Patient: sex M, age 49
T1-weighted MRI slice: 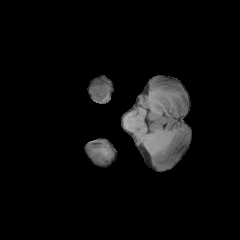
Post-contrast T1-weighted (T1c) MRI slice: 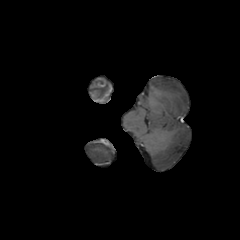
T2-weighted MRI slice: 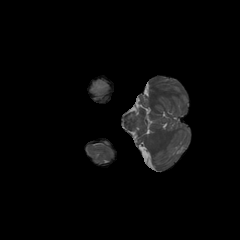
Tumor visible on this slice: yes
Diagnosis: Glioblastoma, IDH-wildtype
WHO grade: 4